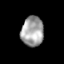
Tissue: skin
Cell type: T cells
Senescence score: 0.1819
Nuclear area (px): 652
Mean DAPI intensity: 163.213